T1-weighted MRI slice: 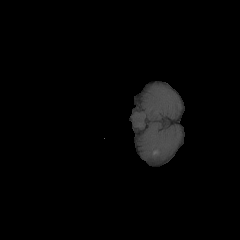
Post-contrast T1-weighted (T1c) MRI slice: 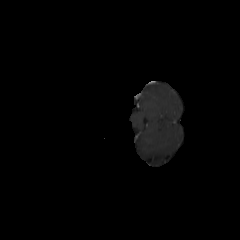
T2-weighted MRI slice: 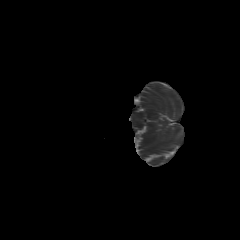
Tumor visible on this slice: no